Question: I'm sorry if this question is a duplicate, but I only asked it because I didn't find a solution in other related questions.
I started a new project in Xcode 6.2 and I imported 'AFNetworking' using pods. I also imported 'SWRevealViewController' by dragging the two files (.h and .m) into the project.
Everything looks fine but when I build the project to test it gives me the error below.

Does anyone know how to deal with this?
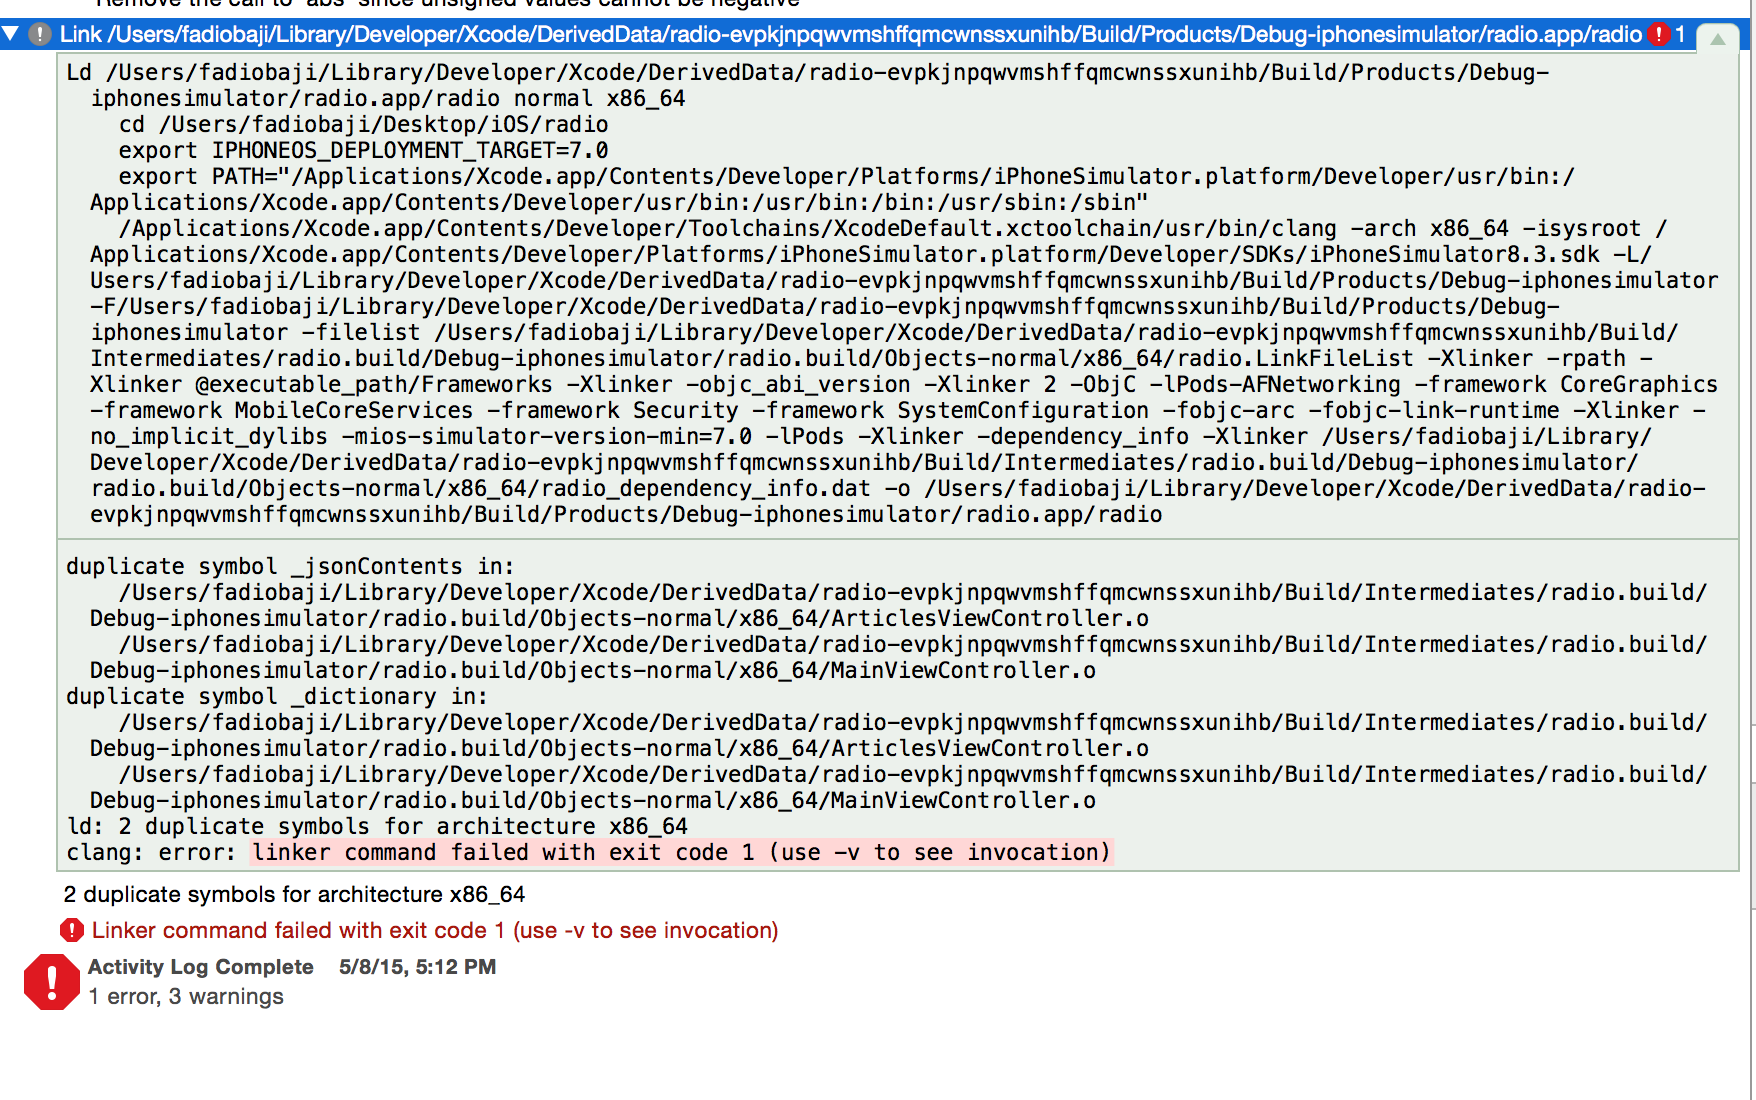
Answer: You have the same symbols 'jsonContents', 'dictionary', etc in 2 object files ('ArticlesViewController.o' and 'MainViewController.o').
This often happens when you import a header file that defines the symbols, for example:
SomeHeader.h
'''
NSMutableArray *jsonContents;
NSMutableDictionary *dictionary;
'''
Rather than declaring them as 'extern':
SomeHeader.h
'''
extern NSMutableArray *jsonContents;
extern NSMutableDictionary *dictionary;
'''
and define those variables in their own implementation file ('SomeFile.m' for example).